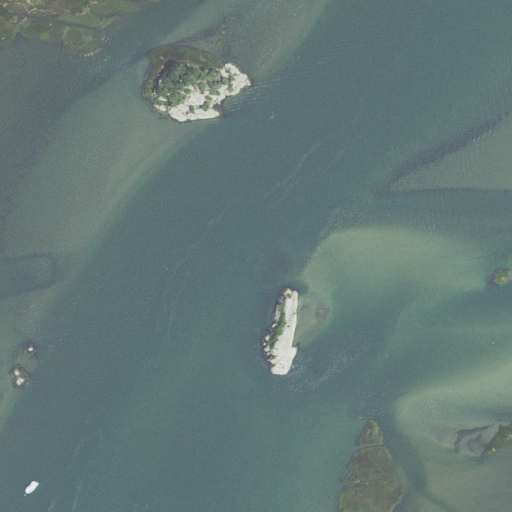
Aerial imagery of island in Massachusetts named Ship Rock containing open water, herbaceous wetlands, and barren land